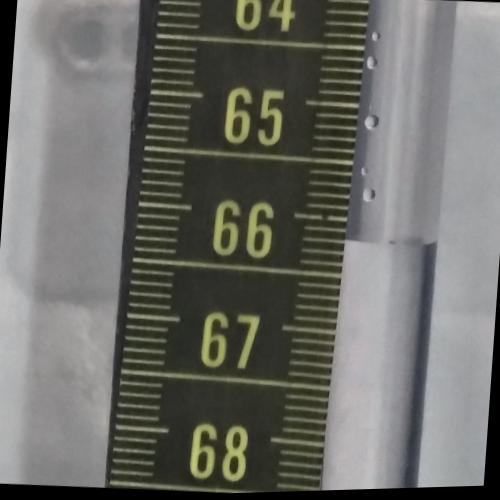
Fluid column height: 66.2 cm